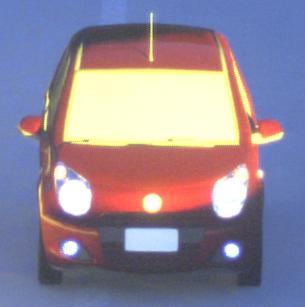
Make: Suzuki
Model: Alto 1.0
Detailed model: Alto (V)
Model produced from: 2011/02
Model produced until: 2011/03
Doors: 5
Color: red
Road condition: dry road
Daytime: sunrise or sunset
Contrast: high contrast